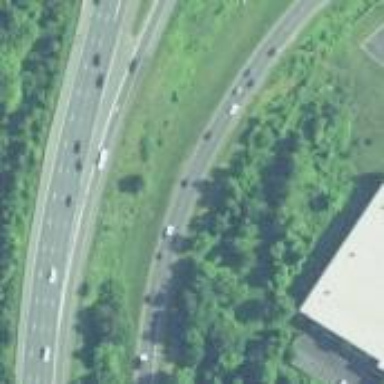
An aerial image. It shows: Motorway junction.